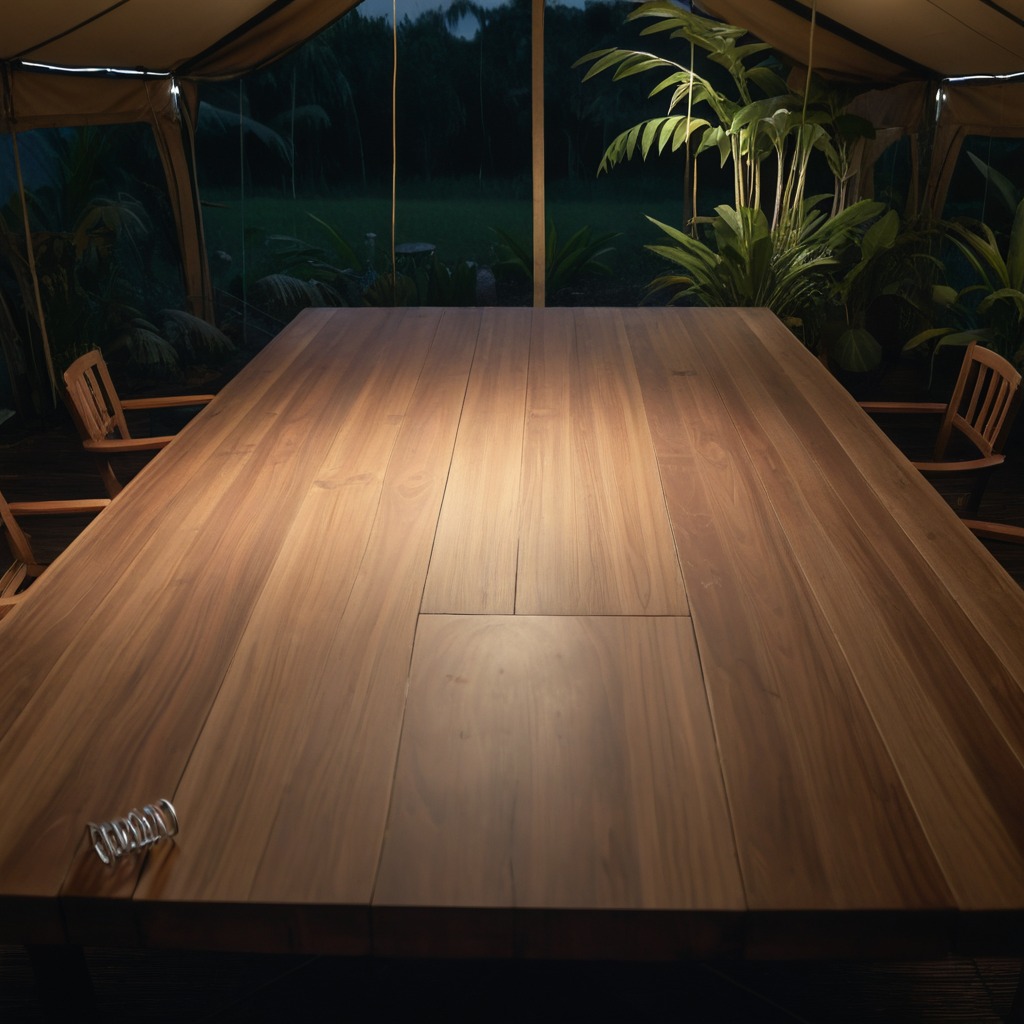
A coiled metal spring is lying on the wooden table.